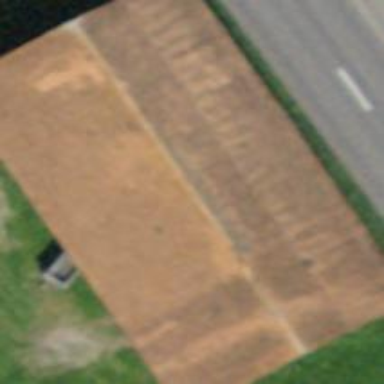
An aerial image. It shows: Rural barn.